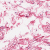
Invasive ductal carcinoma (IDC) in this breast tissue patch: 0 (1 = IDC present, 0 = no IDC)